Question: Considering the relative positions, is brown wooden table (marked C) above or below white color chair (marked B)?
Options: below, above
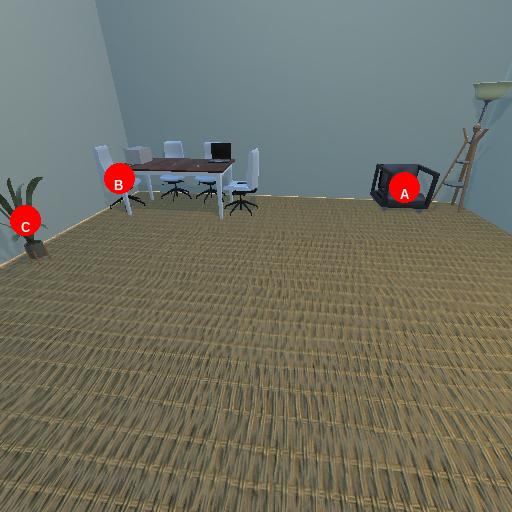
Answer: below